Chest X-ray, AP view. Patient: 43 years old, sex M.
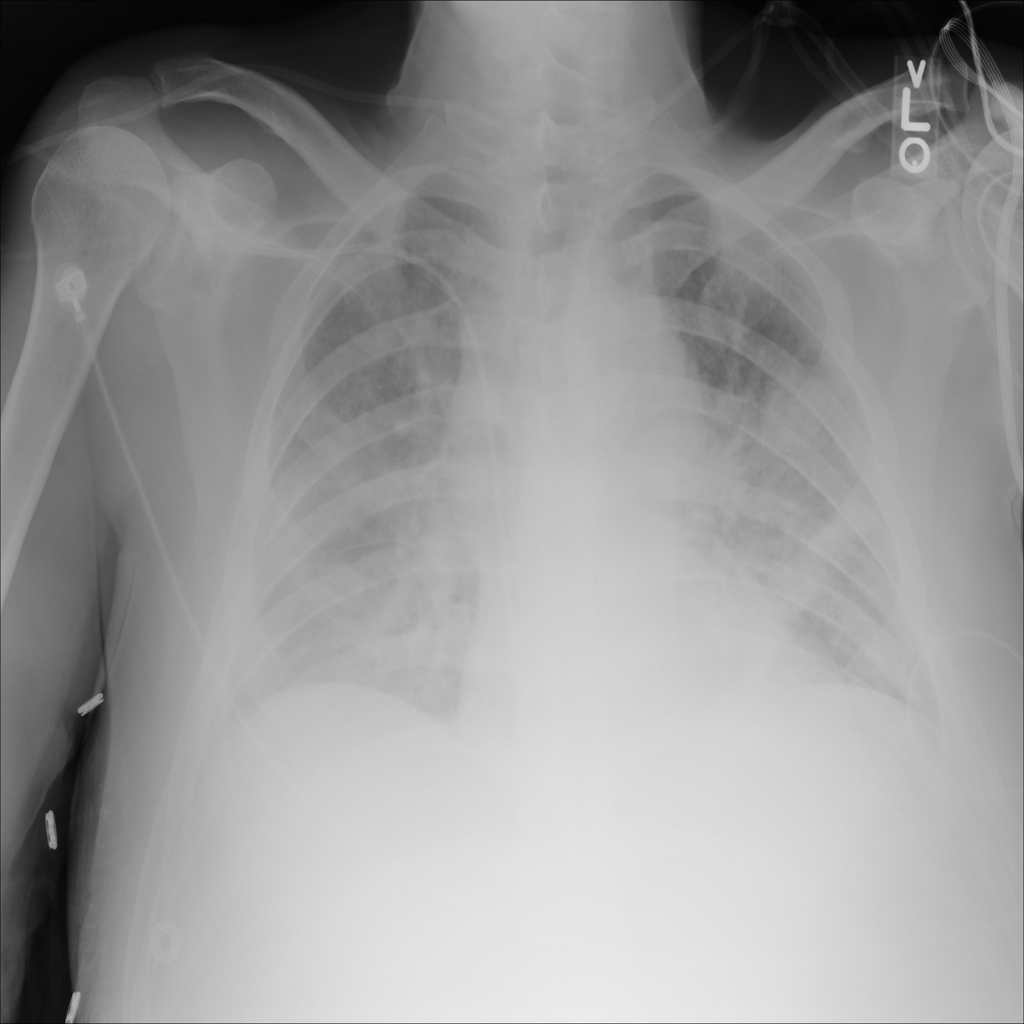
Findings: Atelectasis, Edema, Nodule